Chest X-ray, PA view. Patient: 47 years old, sex M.
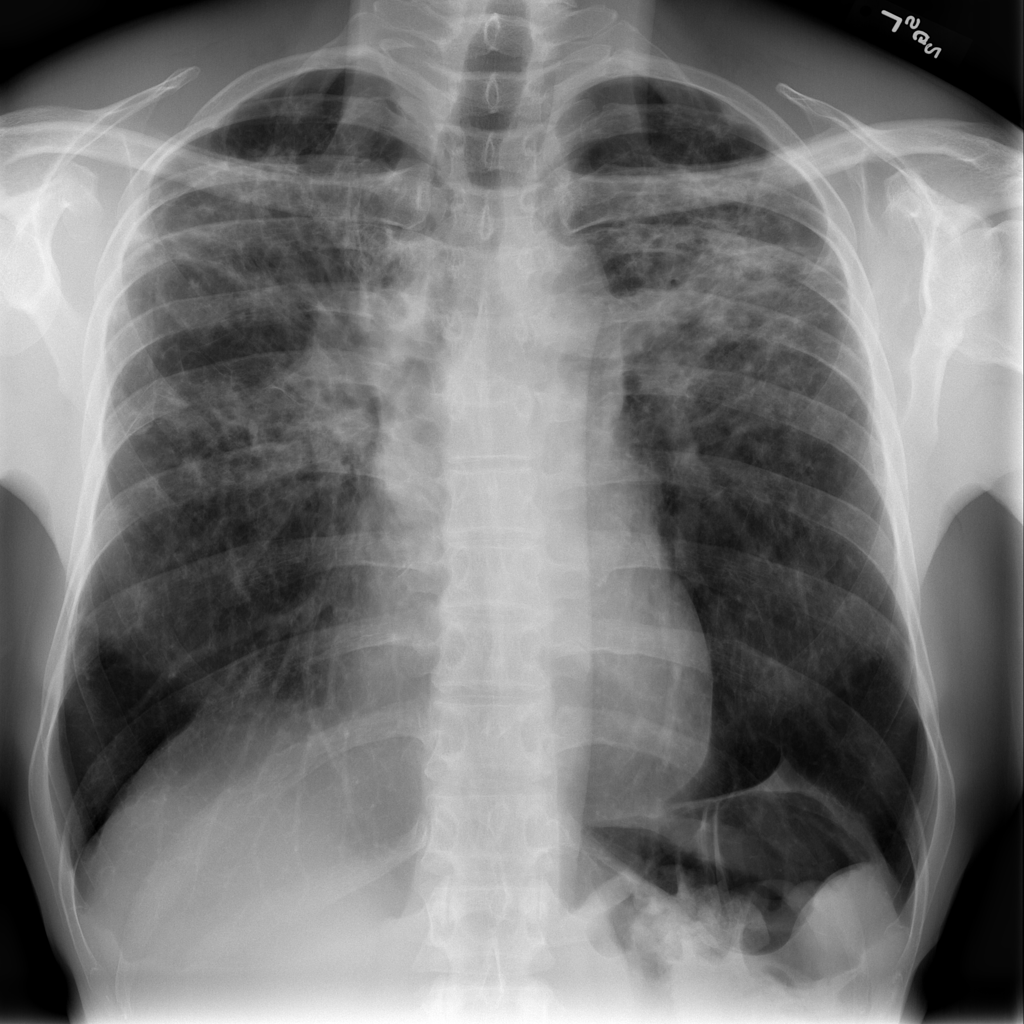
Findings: Fibrosis, Infiltration